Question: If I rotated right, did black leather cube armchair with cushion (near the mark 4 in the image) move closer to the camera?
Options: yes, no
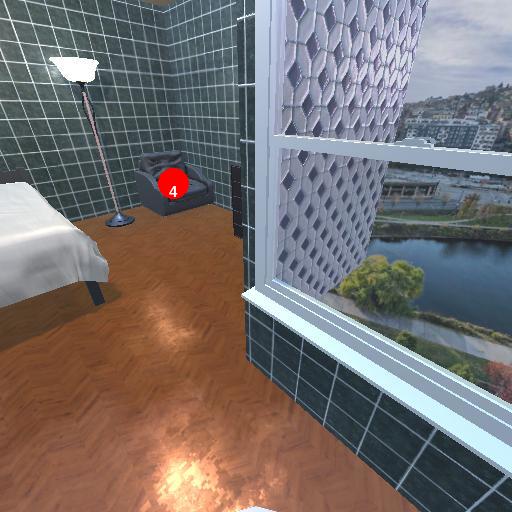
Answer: yes